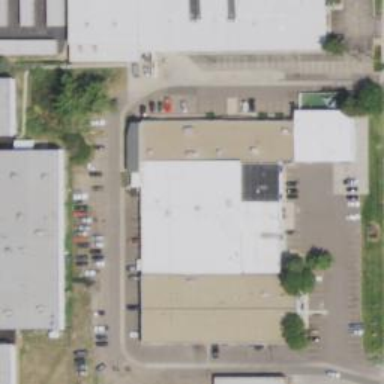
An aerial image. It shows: Commercial building.